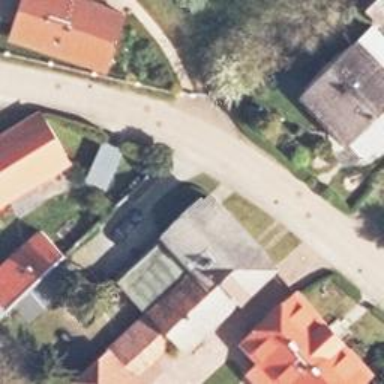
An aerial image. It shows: Residential road with sidewalk on the left side.